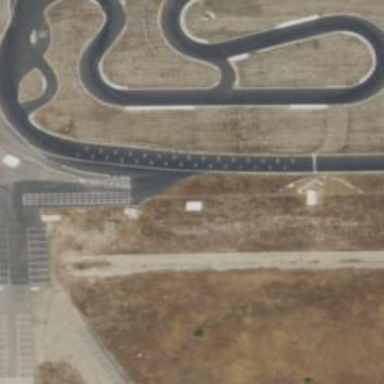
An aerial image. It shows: Stadium designed for karting activities.